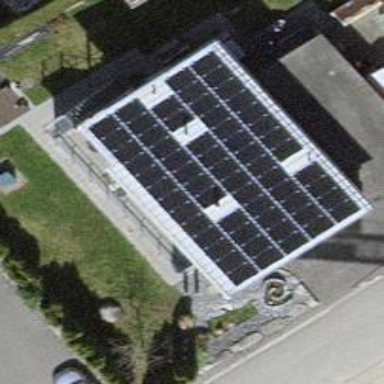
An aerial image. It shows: Solar power generator utilizing photovoltaic technology with solar photovoltaic panels.